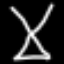
Label: hourglass